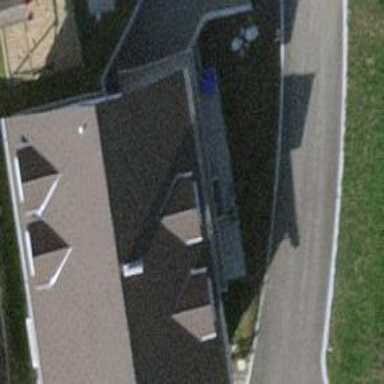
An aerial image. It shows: Gabled building with brown roof oriented along its facade.